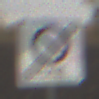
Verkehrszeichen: EndeEingeschraenktesHalteverbotZone
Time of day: MorningAfternoon
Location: Outdoor (Nature)
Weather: Overcast
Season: NotSpecified
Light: Natural